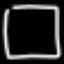
Label: square